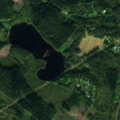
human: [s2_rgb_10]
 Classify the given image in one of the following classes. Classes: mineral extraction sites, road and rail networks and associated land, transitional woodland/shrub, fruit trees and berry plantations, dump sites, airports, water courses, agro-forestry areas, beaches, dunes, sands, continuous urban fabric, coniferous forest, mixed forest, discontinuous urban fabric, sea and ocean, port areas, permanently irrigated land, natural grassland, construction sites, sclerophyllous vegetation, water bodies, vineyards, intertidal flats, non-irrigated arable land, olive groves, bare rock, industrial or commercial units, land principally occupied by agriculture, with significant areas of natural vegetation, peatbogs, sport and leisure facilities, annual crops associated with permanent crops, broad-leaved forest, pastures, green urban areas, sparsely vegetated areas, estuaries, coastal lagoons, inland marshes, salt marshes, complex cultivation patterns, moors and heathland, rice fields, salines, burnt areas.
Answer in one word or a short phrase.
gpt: land principally occupied by agriculture, with significant areas of natural vegetation, coniferous forest, mixed forest, transitional woodland/shrub